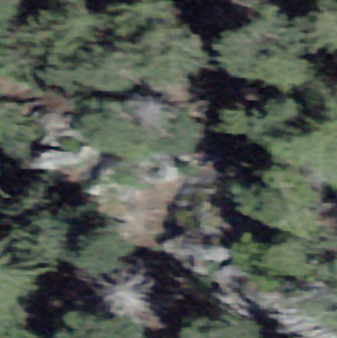
Label: bouldering_area